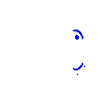
Particle: kaon